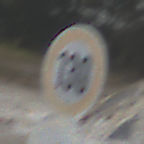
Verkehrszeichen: Geschwindigkeit130
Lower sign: UeberholverbotKraftfahrzeuge
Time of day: Midday
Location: Outdoor (Suburban)
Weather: PartlyCloudy
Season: NotSpecified
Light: Natural